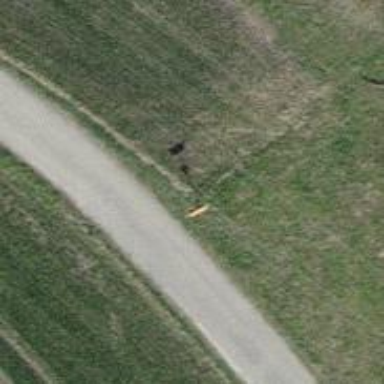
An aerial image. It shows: Aerial marker supported by pole.